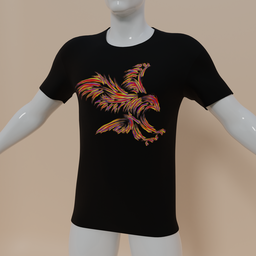
Label: people